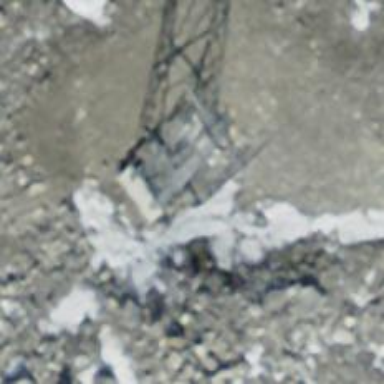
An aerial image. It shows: Pylon used for aerialway.